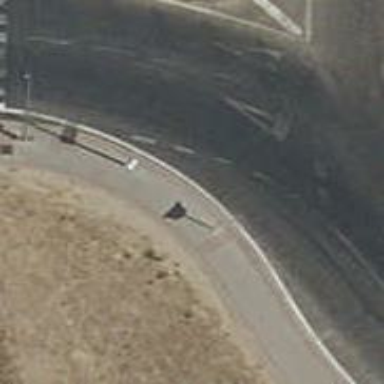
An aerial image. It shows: Sidewalk along the footway.